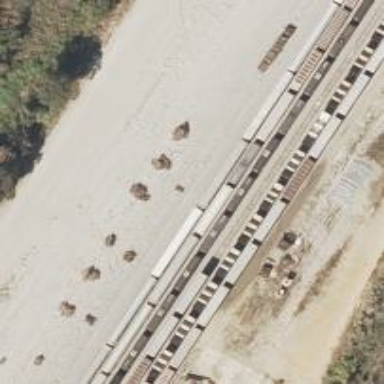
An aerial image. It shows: Railway yard used for servicing trains.